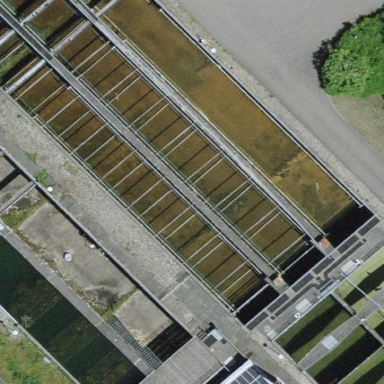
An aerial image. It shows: Image of wastewater.